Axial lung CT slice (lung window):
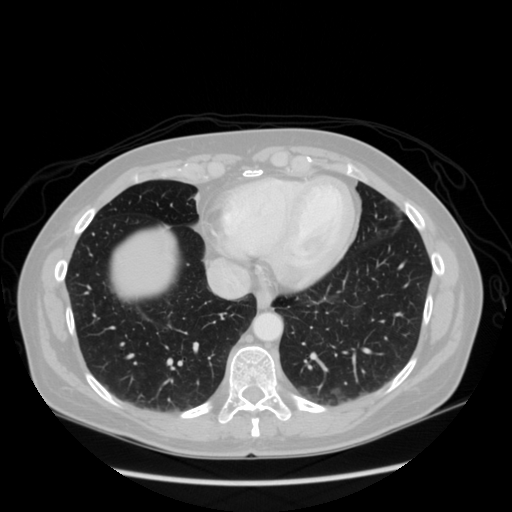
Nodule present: no